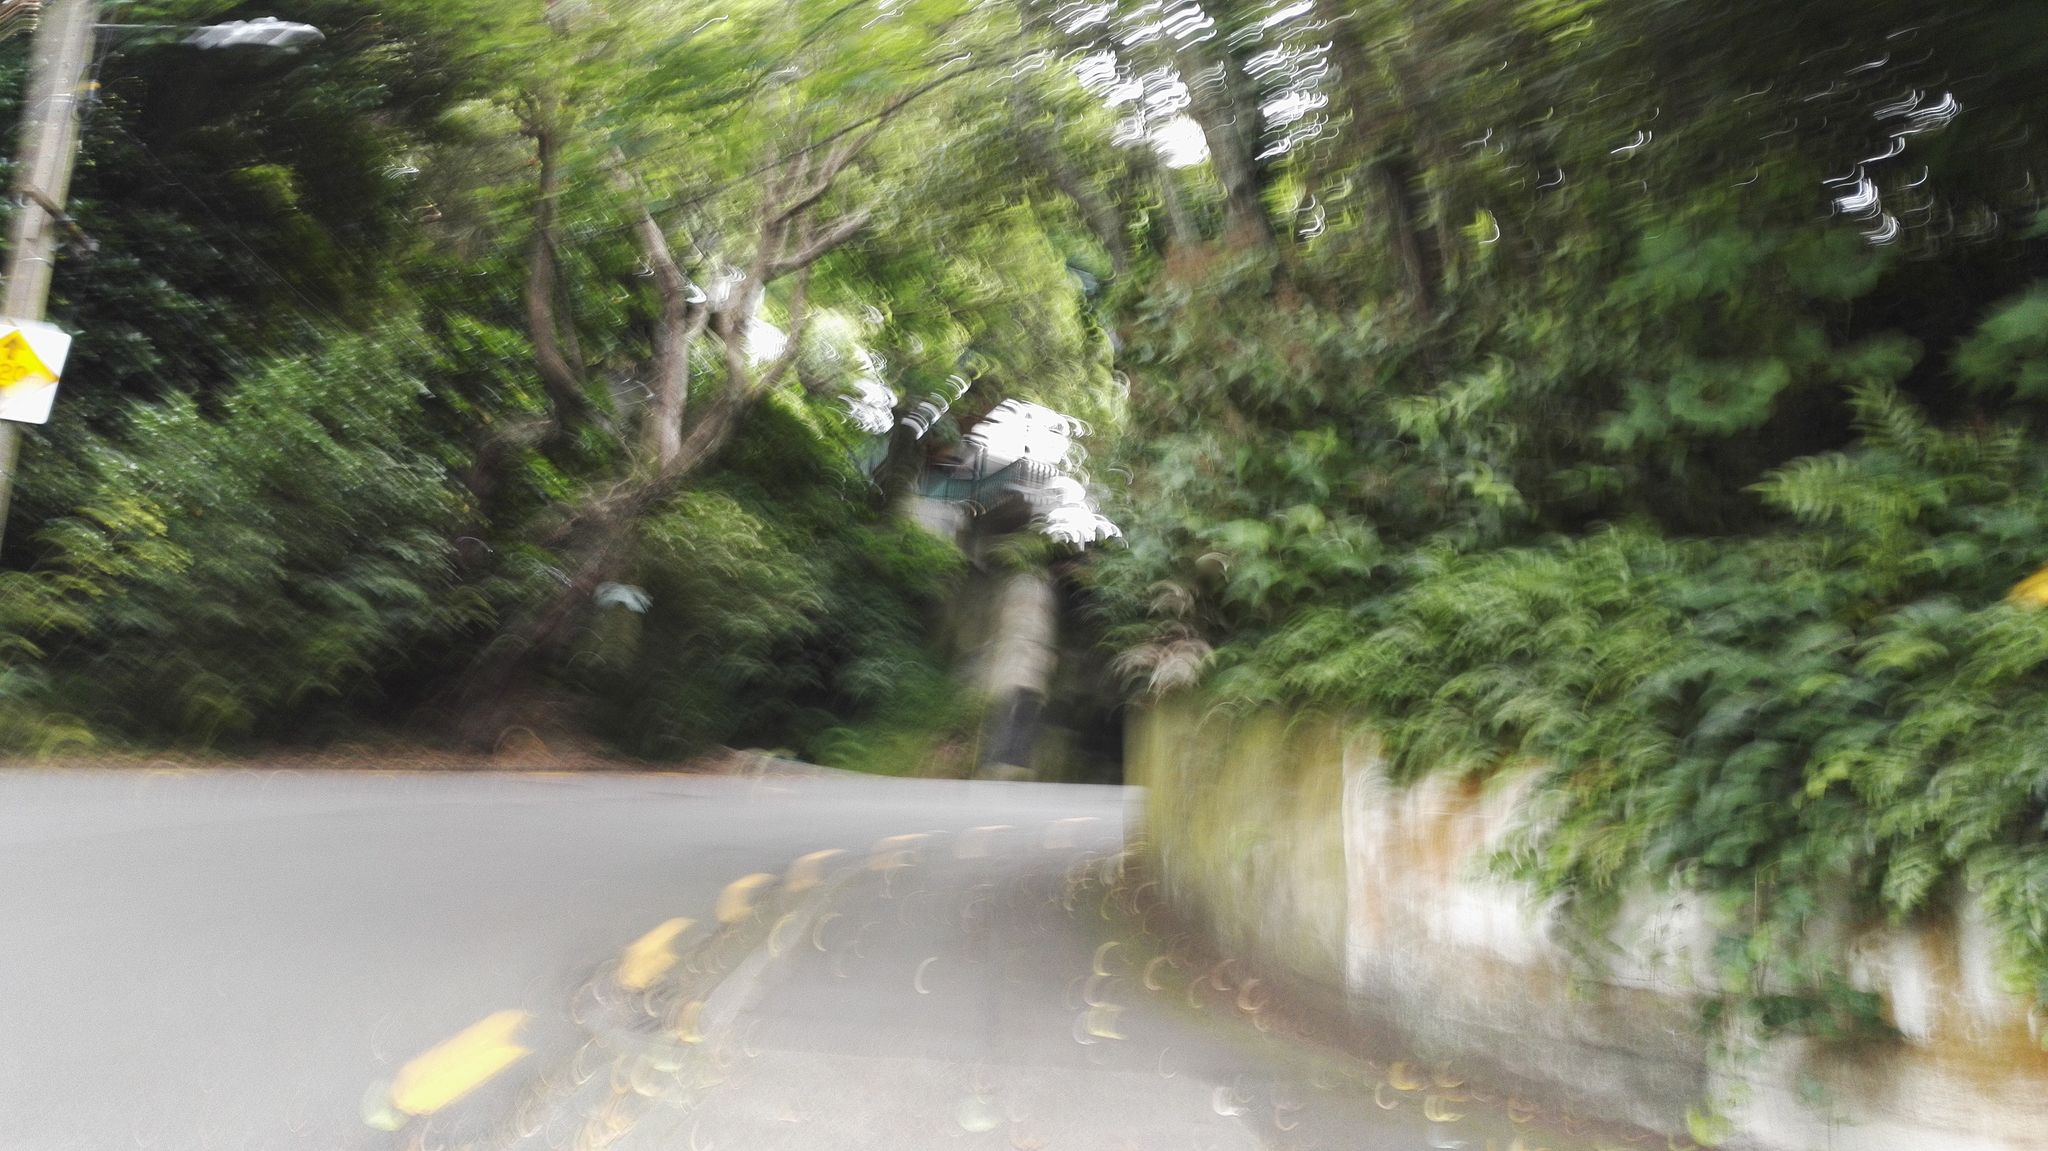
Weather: clear
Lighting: day
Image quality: slightly poor
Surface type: cycling surface
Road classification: residential
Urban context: urban centre
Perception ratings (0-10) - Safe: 7.73, Lively: 1.15, Beautiful: 9.54, Boring: 6.33, Depressing: 2.59, Wealthy: 7.1